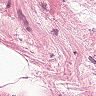
Metastatic tissue present: no